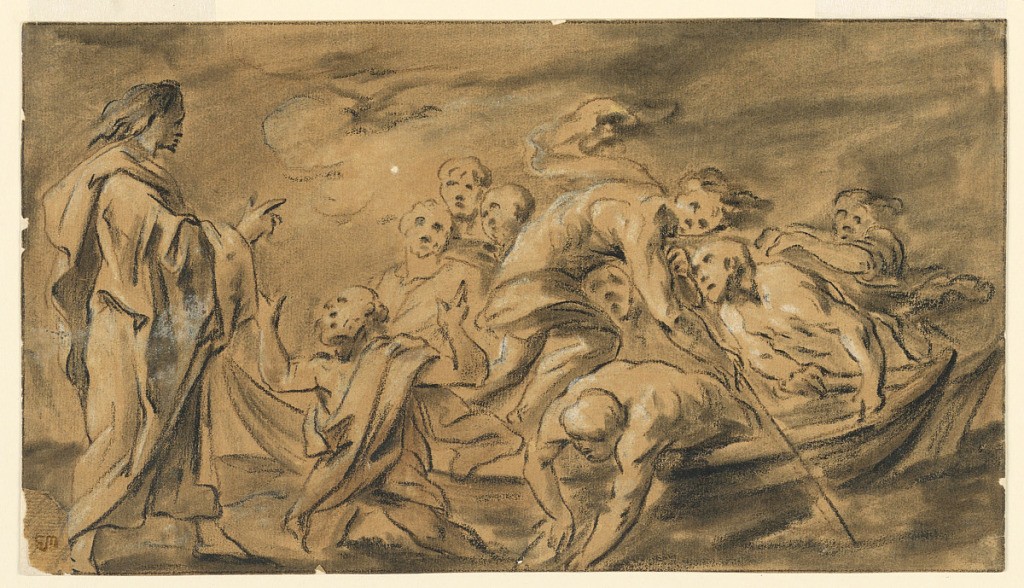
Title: Christ Appearing to the Apostles at the Sea of Gallilee (Lake Tiberias), the Miraculous Draught of Fishes
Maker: Jacob Jordaens, Flemish, 1593 - 1678
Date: ca. 1650–1670
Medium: Charcoal, brush and grey wash, light brown goache, with white heightening on brown laid paper
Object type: Drawing
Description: Christ, at left, talks to the sinking Peter. Two boats full of people float directly behind Peter.